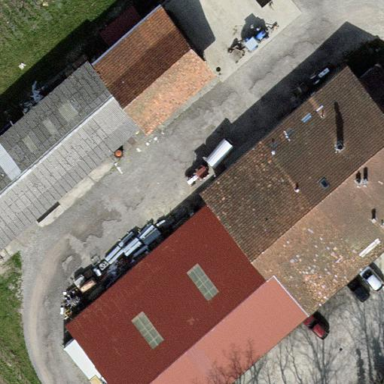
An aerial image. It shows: Farmyard area.